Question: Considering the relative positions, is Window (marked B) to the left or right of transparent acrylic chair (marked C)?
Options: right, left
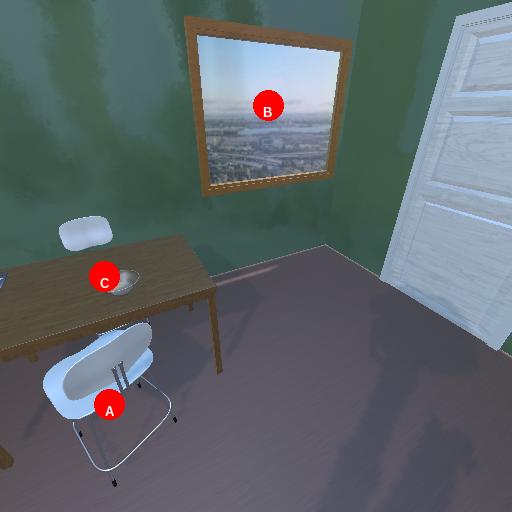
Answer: right